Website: apple
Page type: billing-address
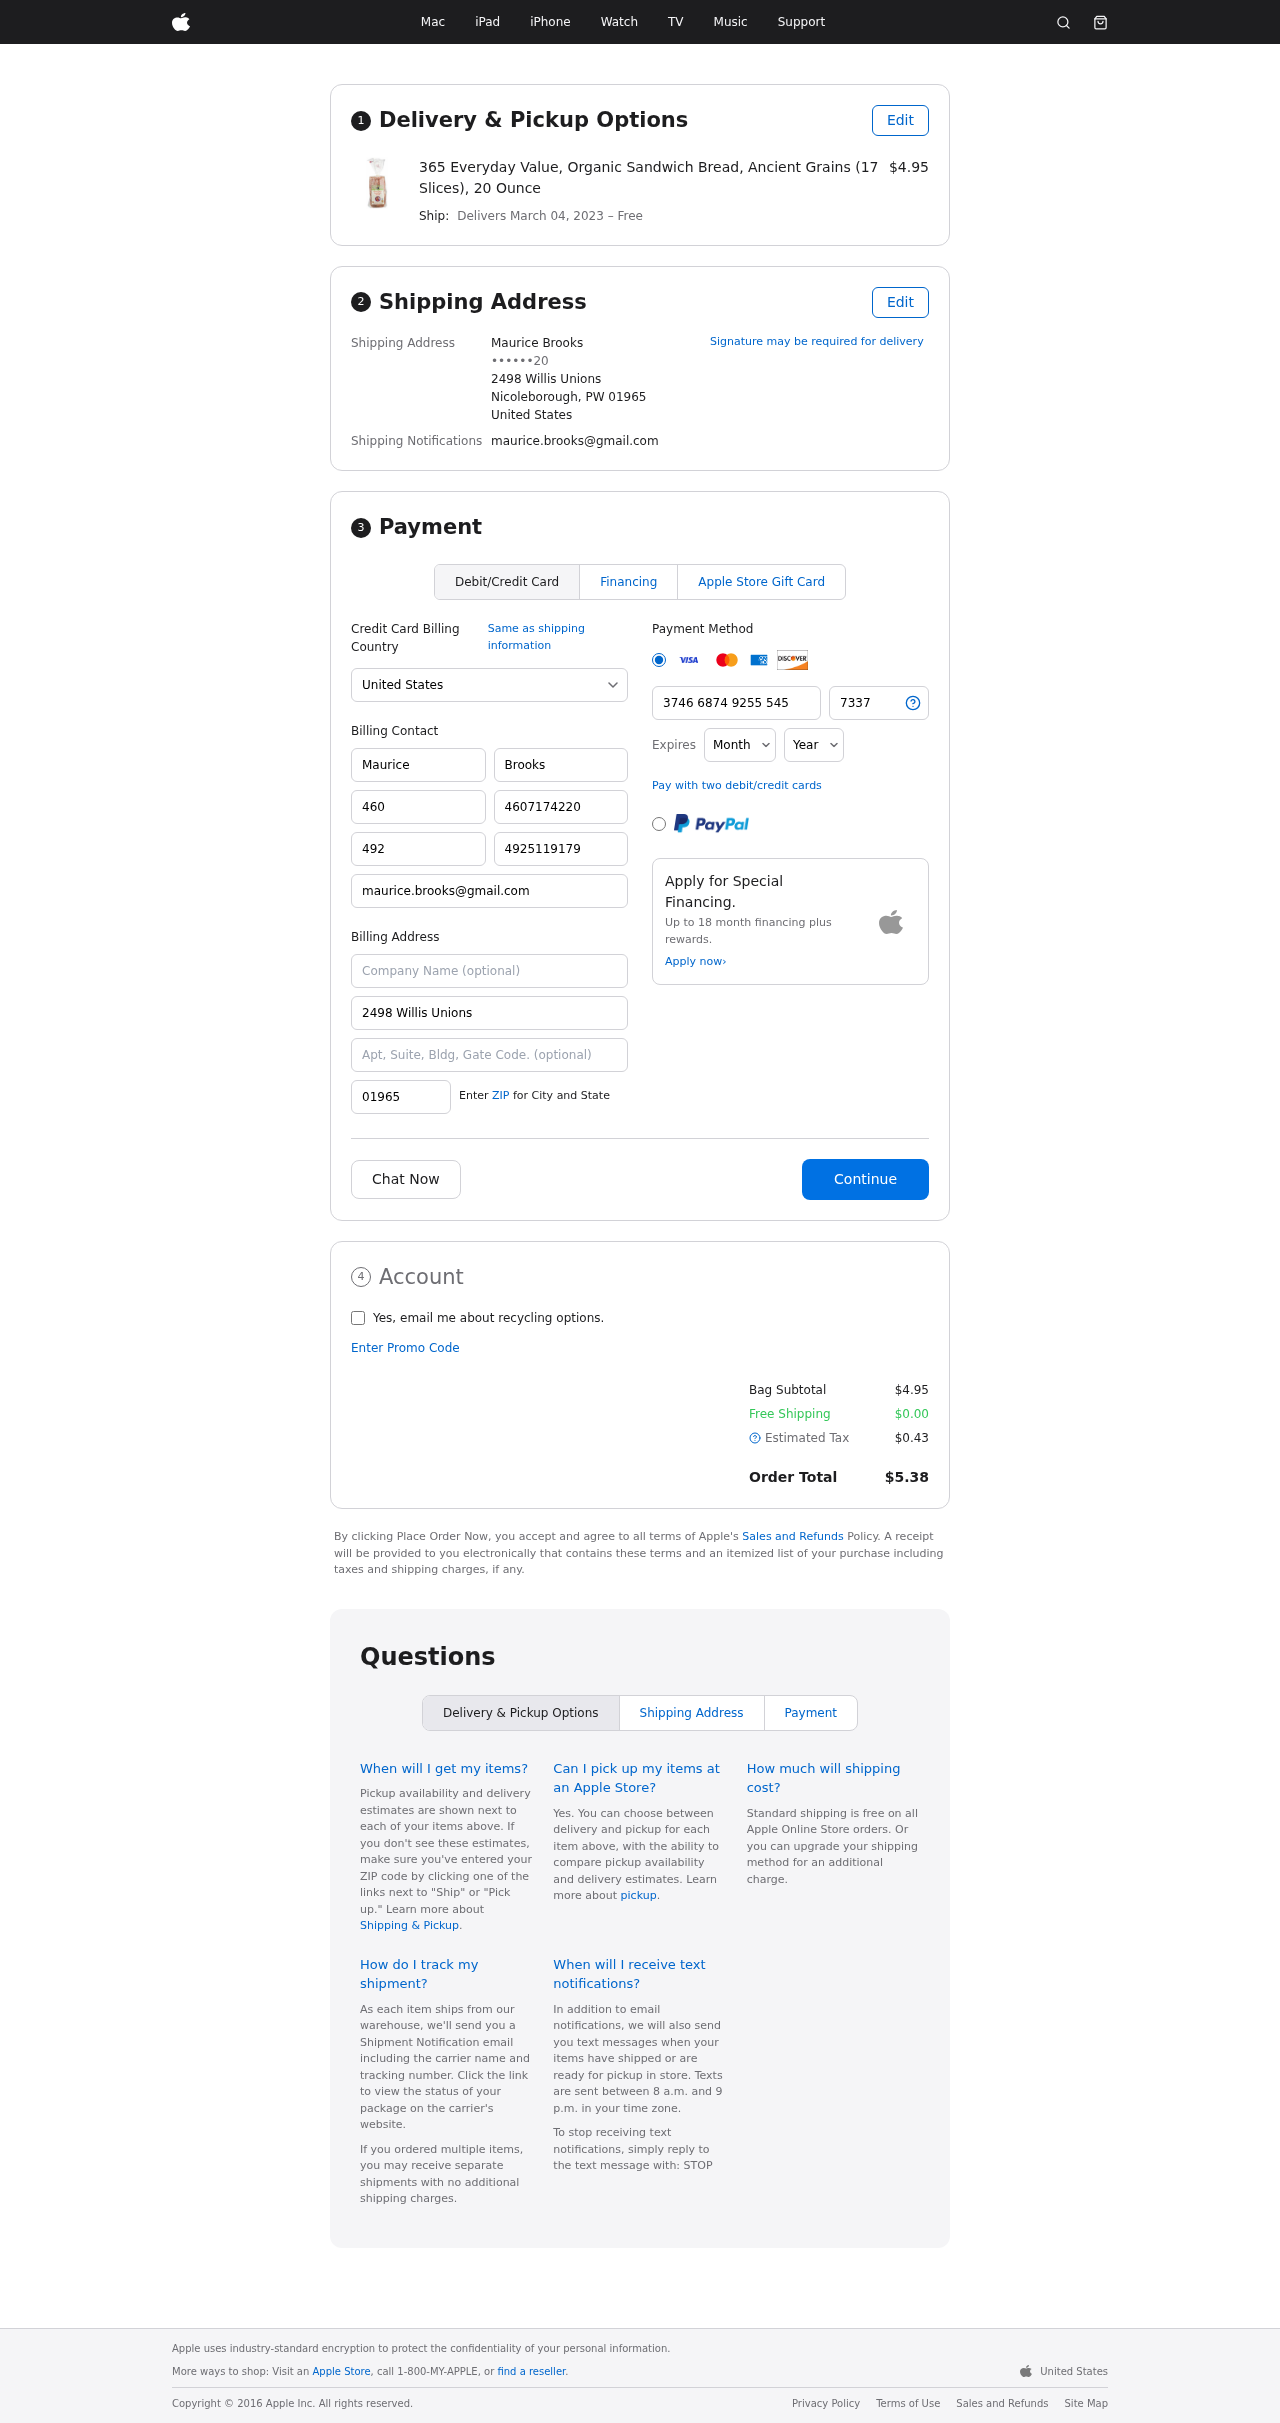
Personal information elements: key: PII_CARD_CVV
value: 7337
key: PII_CARD_EXPIRY_MONTH
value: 08
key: PII_CARD_EXPIRY_YEAR
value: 29
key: PII_CARD_NUMBER
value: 3746 6874 9255 545
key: PII_CITY_STATE_ZIP
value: Nicoleborough, PW 01965
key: PII_COUNTRY
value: United States
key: PII_EMAIL
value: maurice.brooks@gmail.com
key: PII_FULLNAME
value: Maurice Brooks
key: PII_STREET
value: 2498 Willis Unions
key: PII_PHONE_MASKED
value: ••••••20
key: PII_BILLING_FIRSTNAME
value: Maurice
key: PII_BILLING_LASTNAME
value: Brooks
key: PII_BILLING_PHONE_AREA
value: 460
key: PII_BILLING_PHONE
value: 4607174220
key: PII_BILLING_PHONE_ALT_AREA
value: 492
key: PII_BILLING_PHONE_ALT
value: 4925119179
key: PII_BILLING_EMAIL
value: maurice.brooks@gmail.com
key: PII_BILLING_STREET
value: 2498 Willis Unions
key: PII_BILLING_POSTCODE
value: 01965
Product elements: key: PRODUCT1_NAME
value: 365 Everyday Value, Organic Sandwich Bread, Ancient Grains (17 Slices), 20 Ounce
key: PRODUCT1_PRICE
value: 4.95
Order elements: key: ORDER_DELIVERY_DATE
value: March 04, 2023
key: ORDER_SUBTOTAL
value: $4.95
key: ORDER_SHIPPING_COST
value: $0.00
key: ORDER_TAX
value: $0.43
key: ORDER_TOTAL
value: $5.38